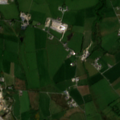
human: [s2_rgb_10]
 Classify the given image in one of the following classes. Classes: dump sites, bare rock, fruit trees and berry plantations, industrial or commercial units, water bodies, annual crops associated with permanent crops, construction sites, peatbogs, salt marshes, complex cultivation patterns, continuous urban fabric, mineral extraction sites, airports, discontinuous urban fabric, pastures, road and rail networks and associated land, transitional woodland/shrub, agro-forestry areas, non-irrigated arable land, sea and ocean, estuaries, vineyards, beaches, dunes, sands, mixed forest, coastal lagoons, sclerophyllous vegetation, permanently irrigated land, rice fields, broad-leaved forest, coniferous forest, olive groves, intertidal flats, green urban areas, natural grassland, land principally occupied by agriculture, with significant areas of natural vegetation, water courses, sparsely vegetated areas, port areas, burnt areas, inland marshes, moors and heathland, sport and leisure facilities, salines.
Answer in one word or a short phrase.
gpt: discontinuous urban fabric, pastures, moors and heathland